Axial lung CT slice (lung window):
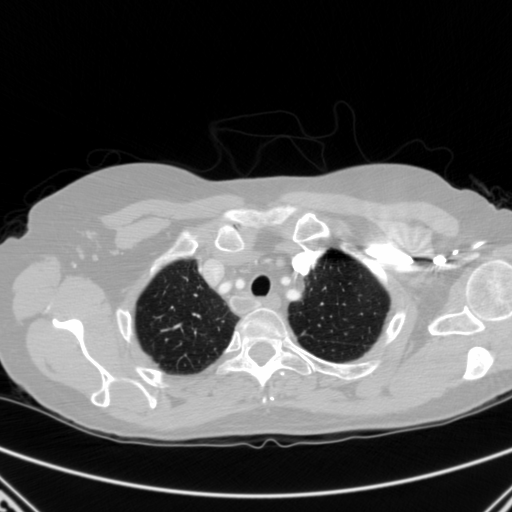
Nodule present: no